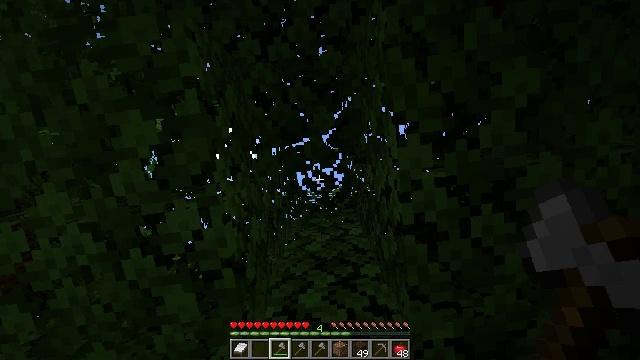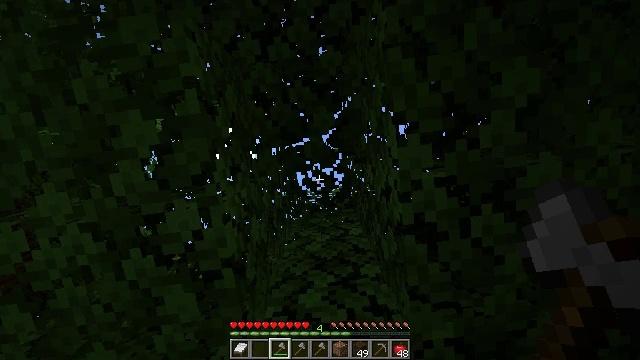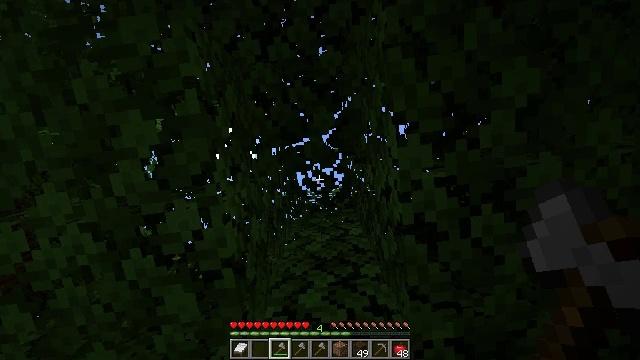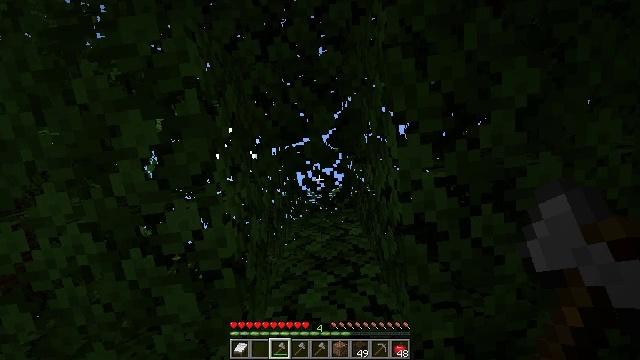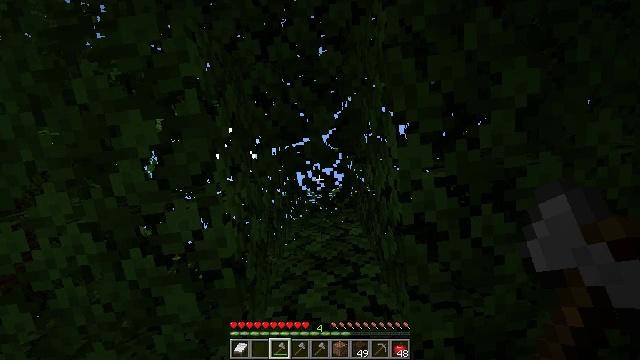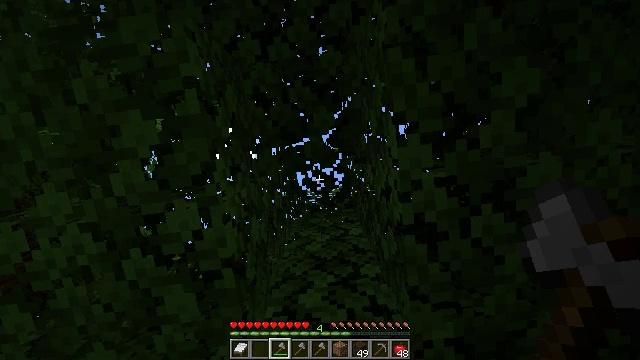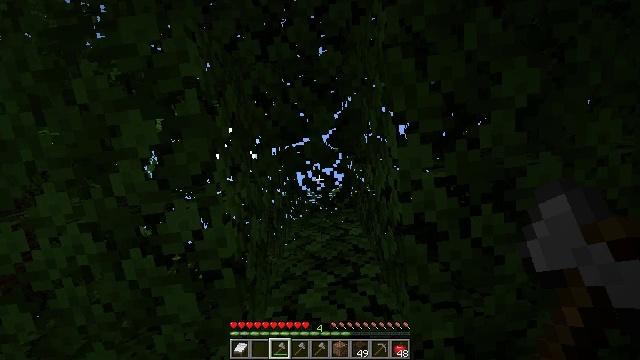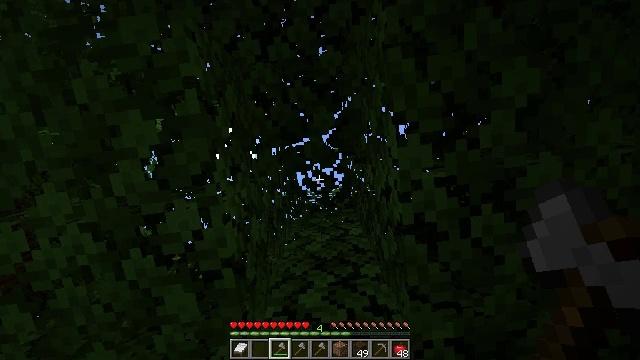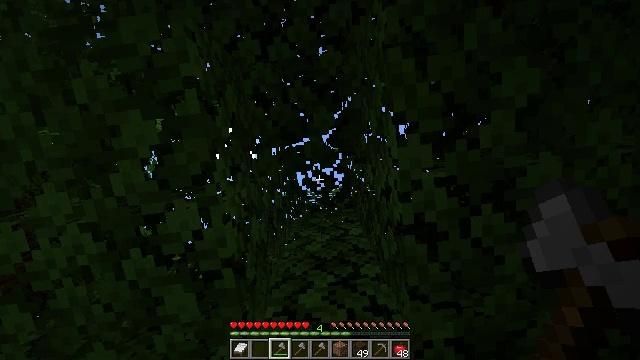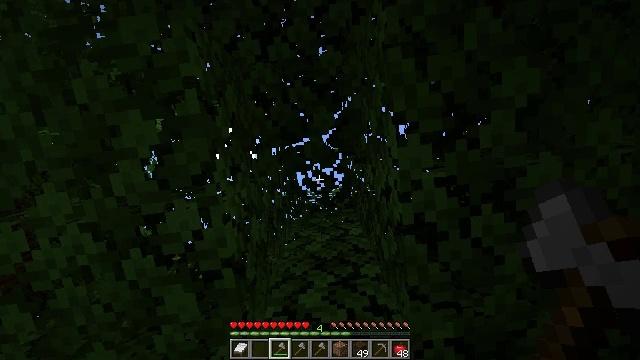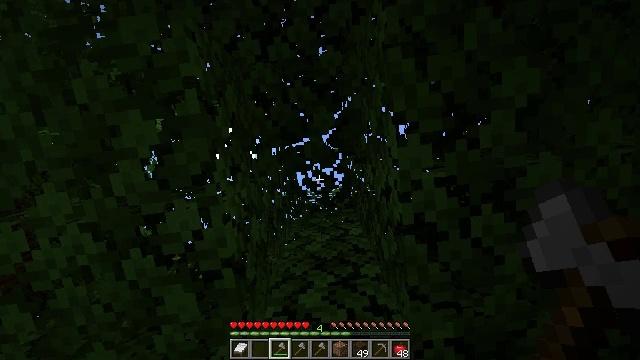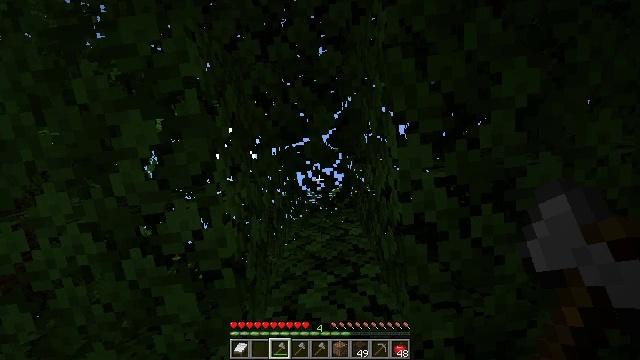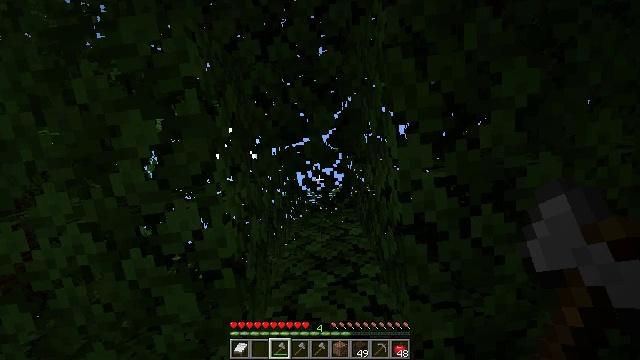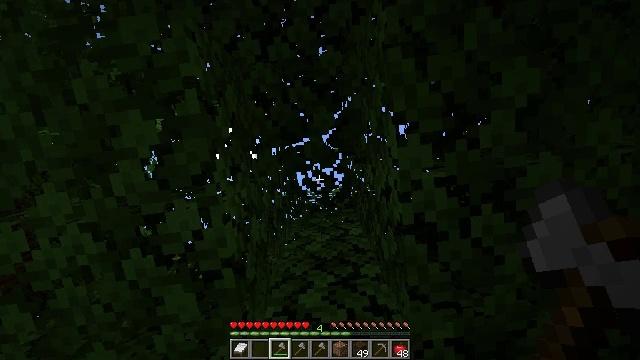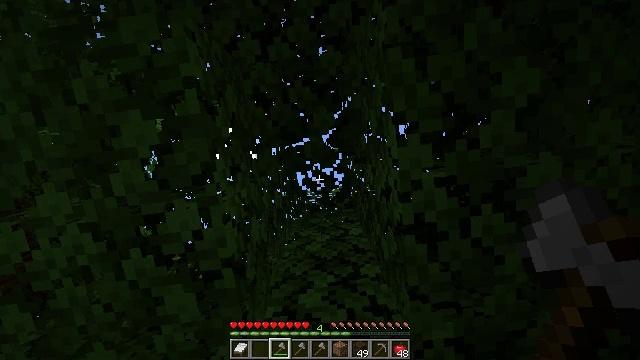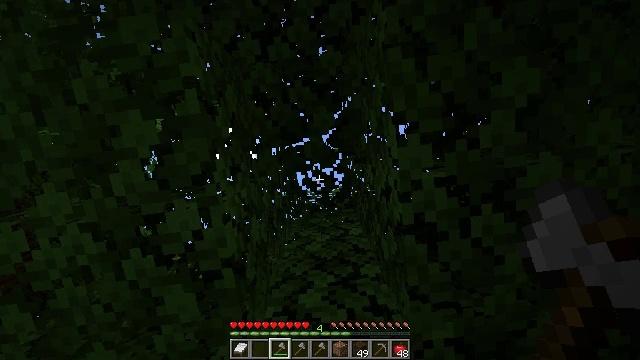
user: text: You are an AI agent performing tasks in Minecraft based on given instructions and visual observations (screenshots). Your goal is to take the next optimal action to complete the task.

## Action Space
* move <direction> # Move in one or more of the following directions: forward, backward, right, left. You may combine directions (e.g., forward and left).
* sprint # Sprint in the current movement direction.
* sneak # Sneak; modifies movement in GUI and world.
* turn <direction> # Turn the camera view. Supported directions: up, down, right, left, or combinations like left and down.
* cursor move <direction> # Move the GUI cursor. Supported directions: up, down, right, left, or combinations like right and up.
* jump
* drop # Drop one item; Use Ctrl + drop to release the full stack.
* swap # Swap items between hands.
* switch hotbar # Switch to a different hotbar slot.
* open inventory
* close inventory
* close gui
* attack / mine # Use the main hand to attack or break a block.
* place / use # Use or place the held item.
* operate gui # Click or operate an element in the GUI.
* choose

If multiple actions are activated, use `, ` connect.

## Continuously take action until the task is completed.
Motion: motion action
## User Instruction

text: Gather oak logs from trees.
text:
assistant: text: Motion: no_op
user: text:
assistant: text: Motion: no_op
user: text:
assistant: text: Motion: no_op
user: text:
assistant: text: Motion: no_op
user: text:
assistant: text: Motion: no_op
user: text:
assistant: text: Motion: no_op
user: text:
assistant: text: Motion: no_op
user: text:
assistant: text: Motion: no_op
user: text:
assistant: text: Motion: no_op
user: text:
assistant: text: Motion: no_op
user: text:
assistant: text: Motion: no_op
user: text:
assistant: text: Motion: no_op
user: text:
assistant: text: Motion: no_op
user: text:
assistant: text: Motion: no_op
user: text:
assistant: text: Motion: no_op
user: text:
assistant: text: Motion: no_op
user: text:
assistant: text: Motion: no_op
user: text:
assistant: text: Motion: no_op
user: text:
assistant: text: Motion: no_op
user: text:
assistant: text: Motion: no_op
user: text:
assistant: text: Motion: no_op
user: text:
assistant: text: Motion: no_op
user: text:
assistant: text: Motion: no_op
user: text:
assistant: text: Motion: no_op
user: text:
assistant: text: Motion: no_op
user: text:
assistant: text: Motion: no_op
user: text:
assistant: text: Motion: no_op
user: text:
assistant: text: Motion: no_op
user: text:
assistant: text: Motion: no_op
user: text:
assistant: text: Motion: no_op